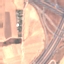
Land use / land cover class: Highway